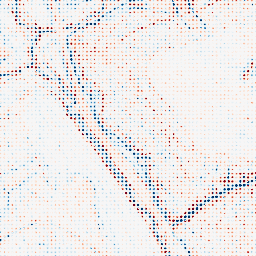
Category: edge_preserving
Decomposition family: bilateral
Decomposition parameters: d: 9
sigma_color: 100
sigma_space: 100
Upsampling method: sinc_blackman
Upsampling parameters: scale: 8
kernel_size: 4
Upsampling scale: 8